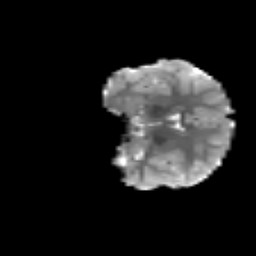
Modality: T2w
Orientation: coronal
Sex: male
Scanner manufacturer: siemens
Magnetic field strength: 3 T
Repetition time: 5 s
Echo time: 0.071 s